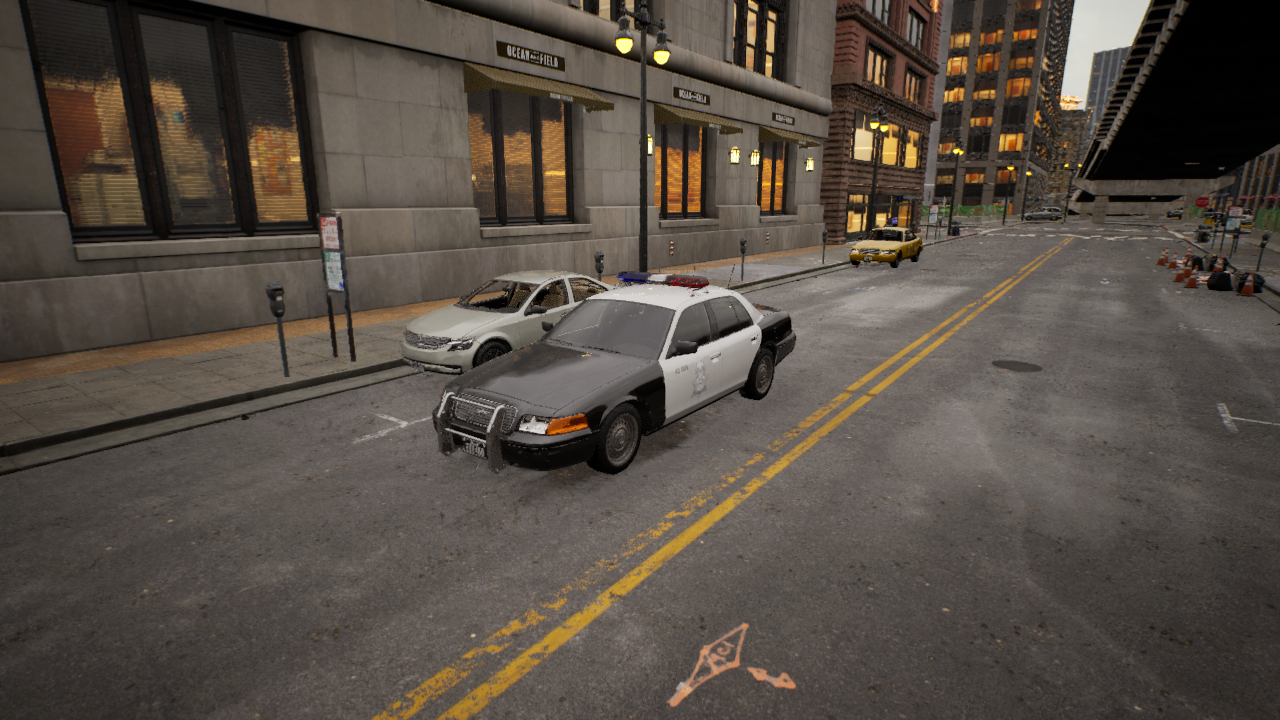
Venue: downtown
Lighting: golden hour
Vehicle rig: sedan